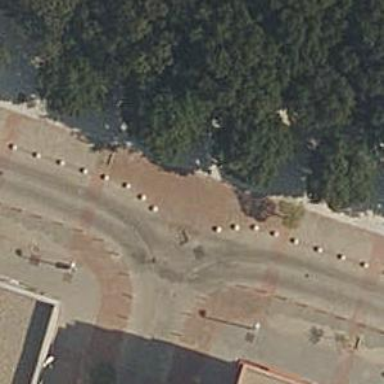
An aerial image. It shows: Pedestrian road with paving stones on both sides.